Field crop: maize
Growth stage: 2
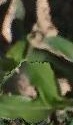
Species: maize